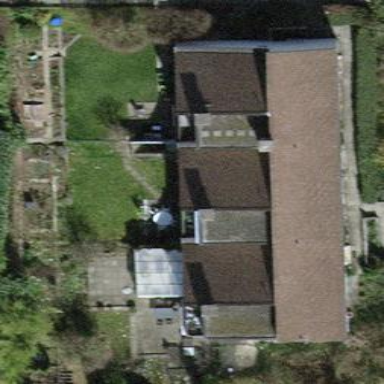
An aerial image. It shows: Building with tiled roof.